Question: I have a tiny problem. I downloaded IntelliJ IDEA Ultimate for Java Web. Next my step is download and install .
In tutorials they , press add
and chose . So, my problem is the lack of in the list.

I know the problem is so stupid, but I need help.
I use IntelliJ IDEA 2018.2.4
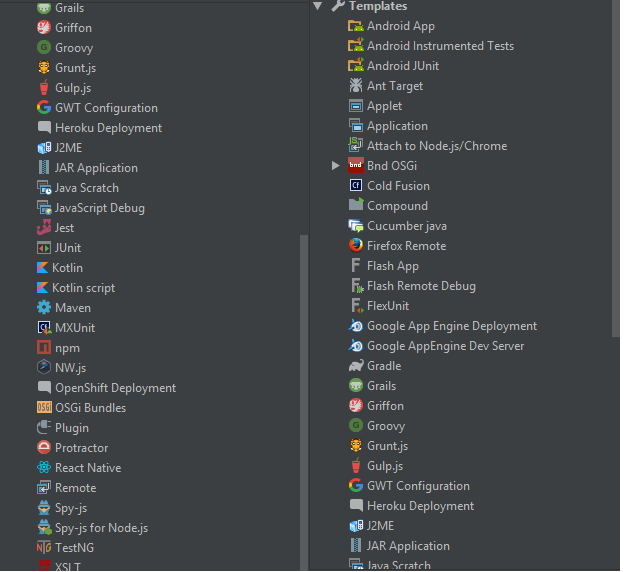
Answer: 1. Open the Settings/Preferences dialog (Ctrl+Alt+S).
2. In the left-hand part of the dialog, select Plugins.
3. In the right-hand part of the dialog, on the Plugins page, type the server name of interest (e.g. Tomcat) in the search box. As a result, only the plugins whose names and descriptions contain the typed text are shown in the list of plugins.
4. If the checkbox to the right of the plugin name is not selected, select it.
5. Click OK in the Settings dialog.
6. If suggested, restart IntelliJ IDEA.